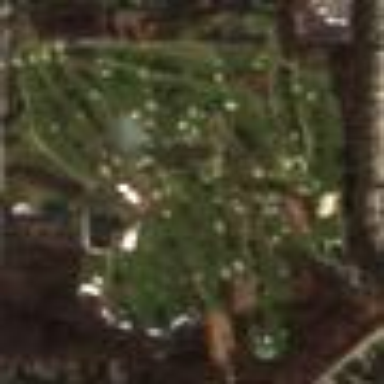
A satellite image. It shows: Golf course.